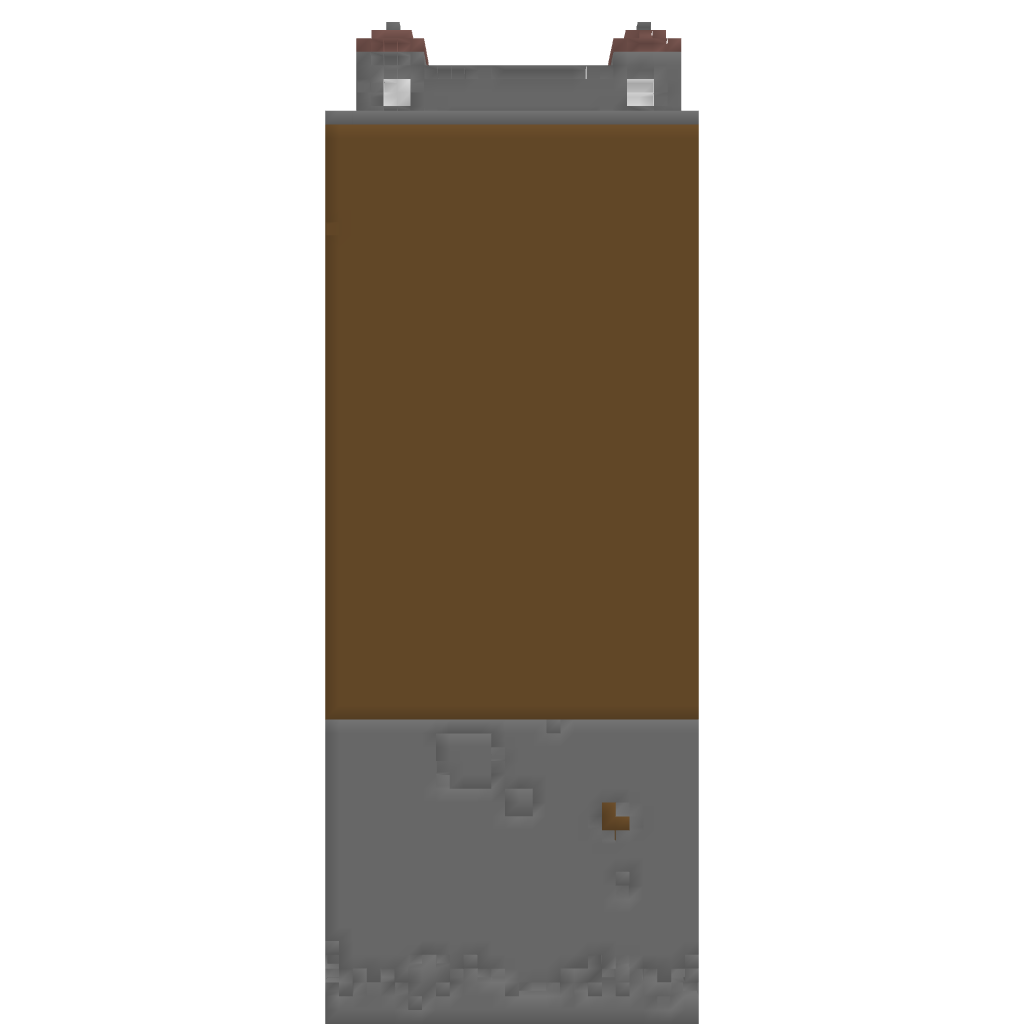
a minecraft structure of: Lesepark bad low quality